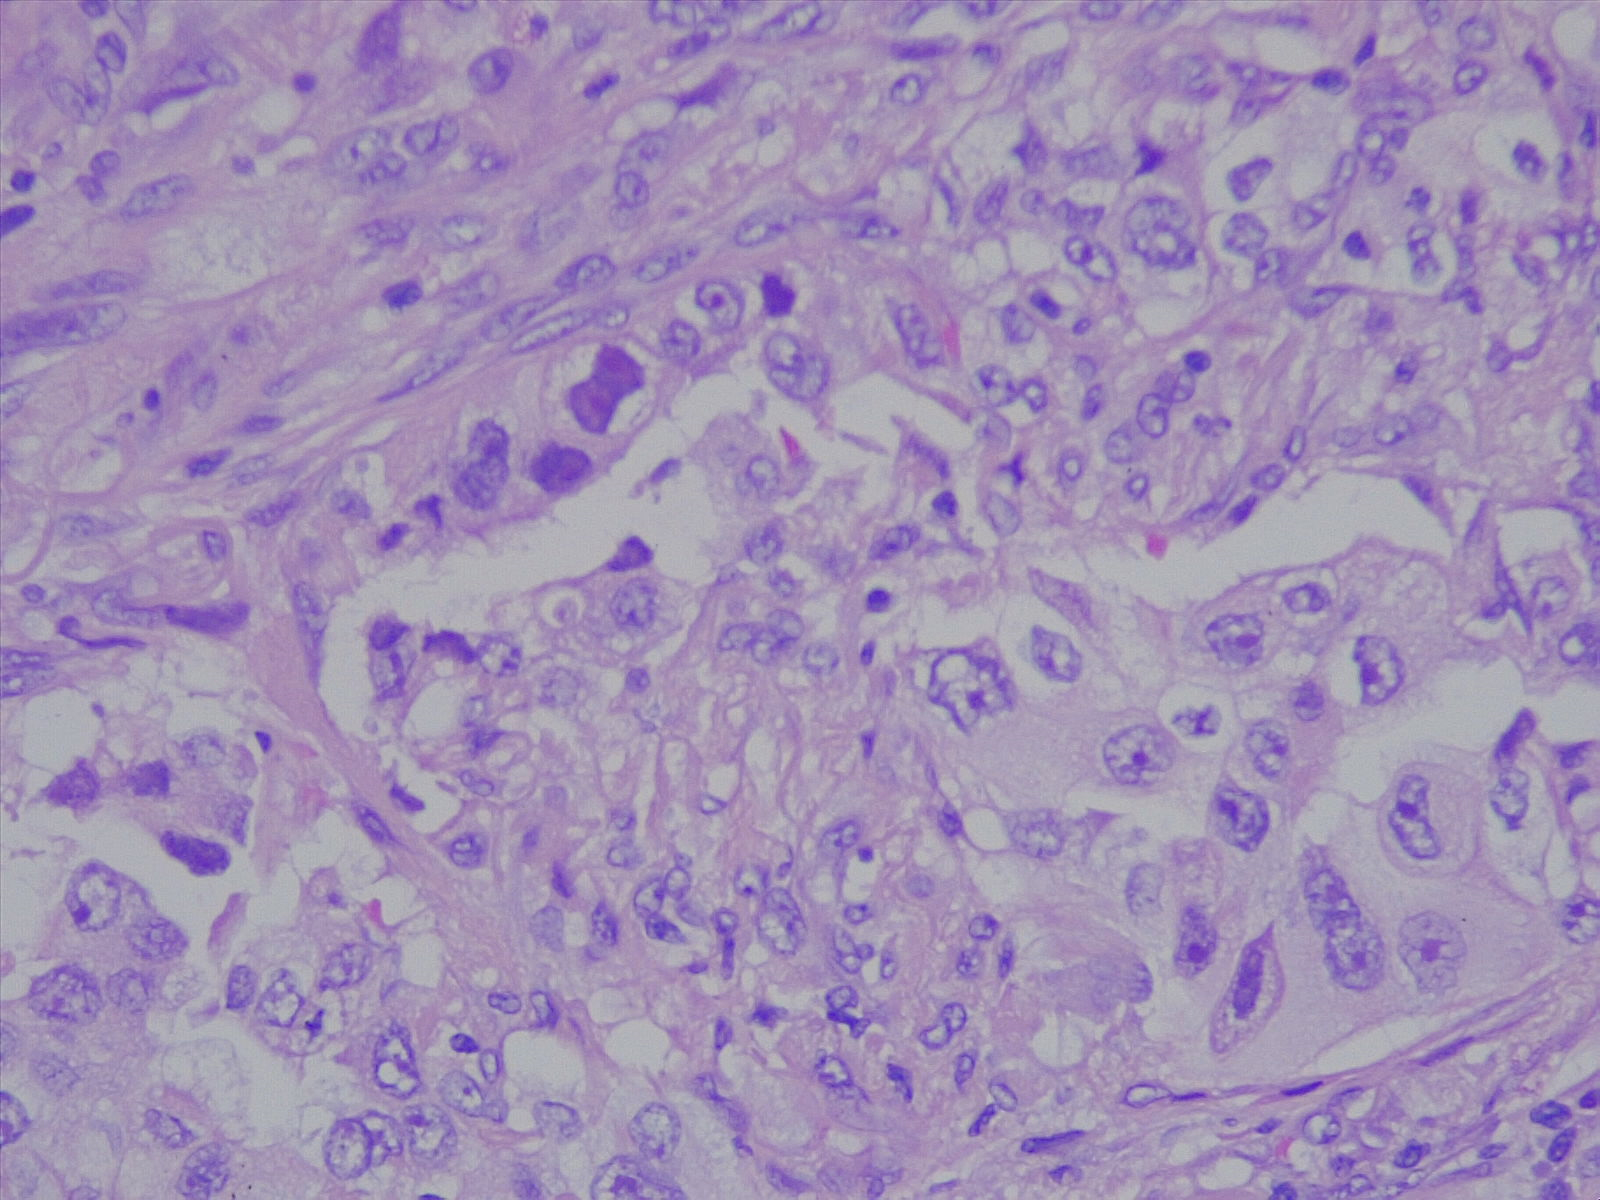
Label: lung adenocarcinoma, moderately differentiated